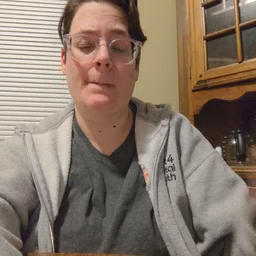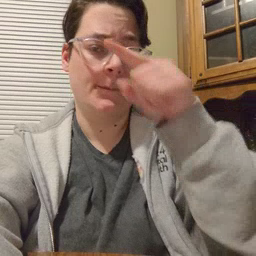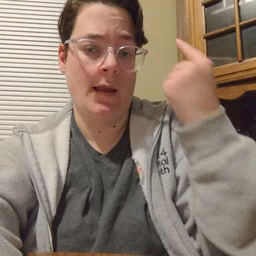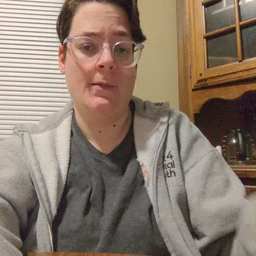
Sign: black